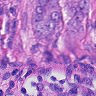
Metastatic tissue present: yes